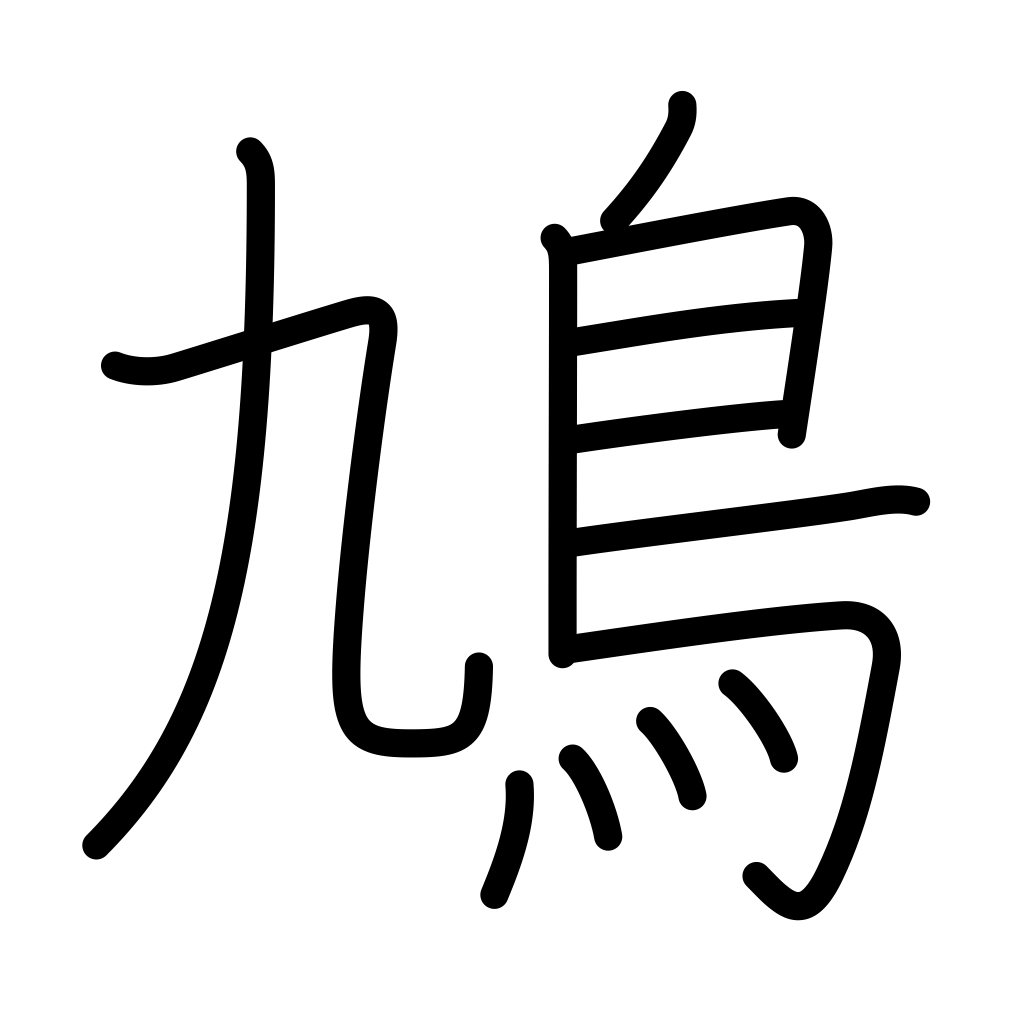
Meaning: pigeon, dove